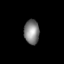
Tissue: lung
Cell type: Fibroblasts
Senescence score: 0.8548
Nuclear area (px): 358
Mean DAPI intensity: 131.592